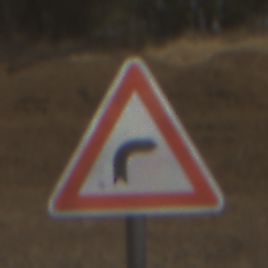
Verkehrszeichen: KurveRechts
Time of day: MorningAfternoon
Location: Outdoor (Nature)
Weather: PartlyCloudy
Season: NotSpecified
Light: Natural